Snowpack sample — Loveland Pass, Silver Plume, Colorado, USA (2/11/26, 12:00 PM MST)
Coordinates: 39.663, -105.886
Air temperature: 35 °F
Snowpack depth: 82 cm
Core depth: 20 cm
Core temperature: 17.6 °F
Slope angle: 13°, slope face: 12°
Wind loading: high
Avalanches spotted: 1
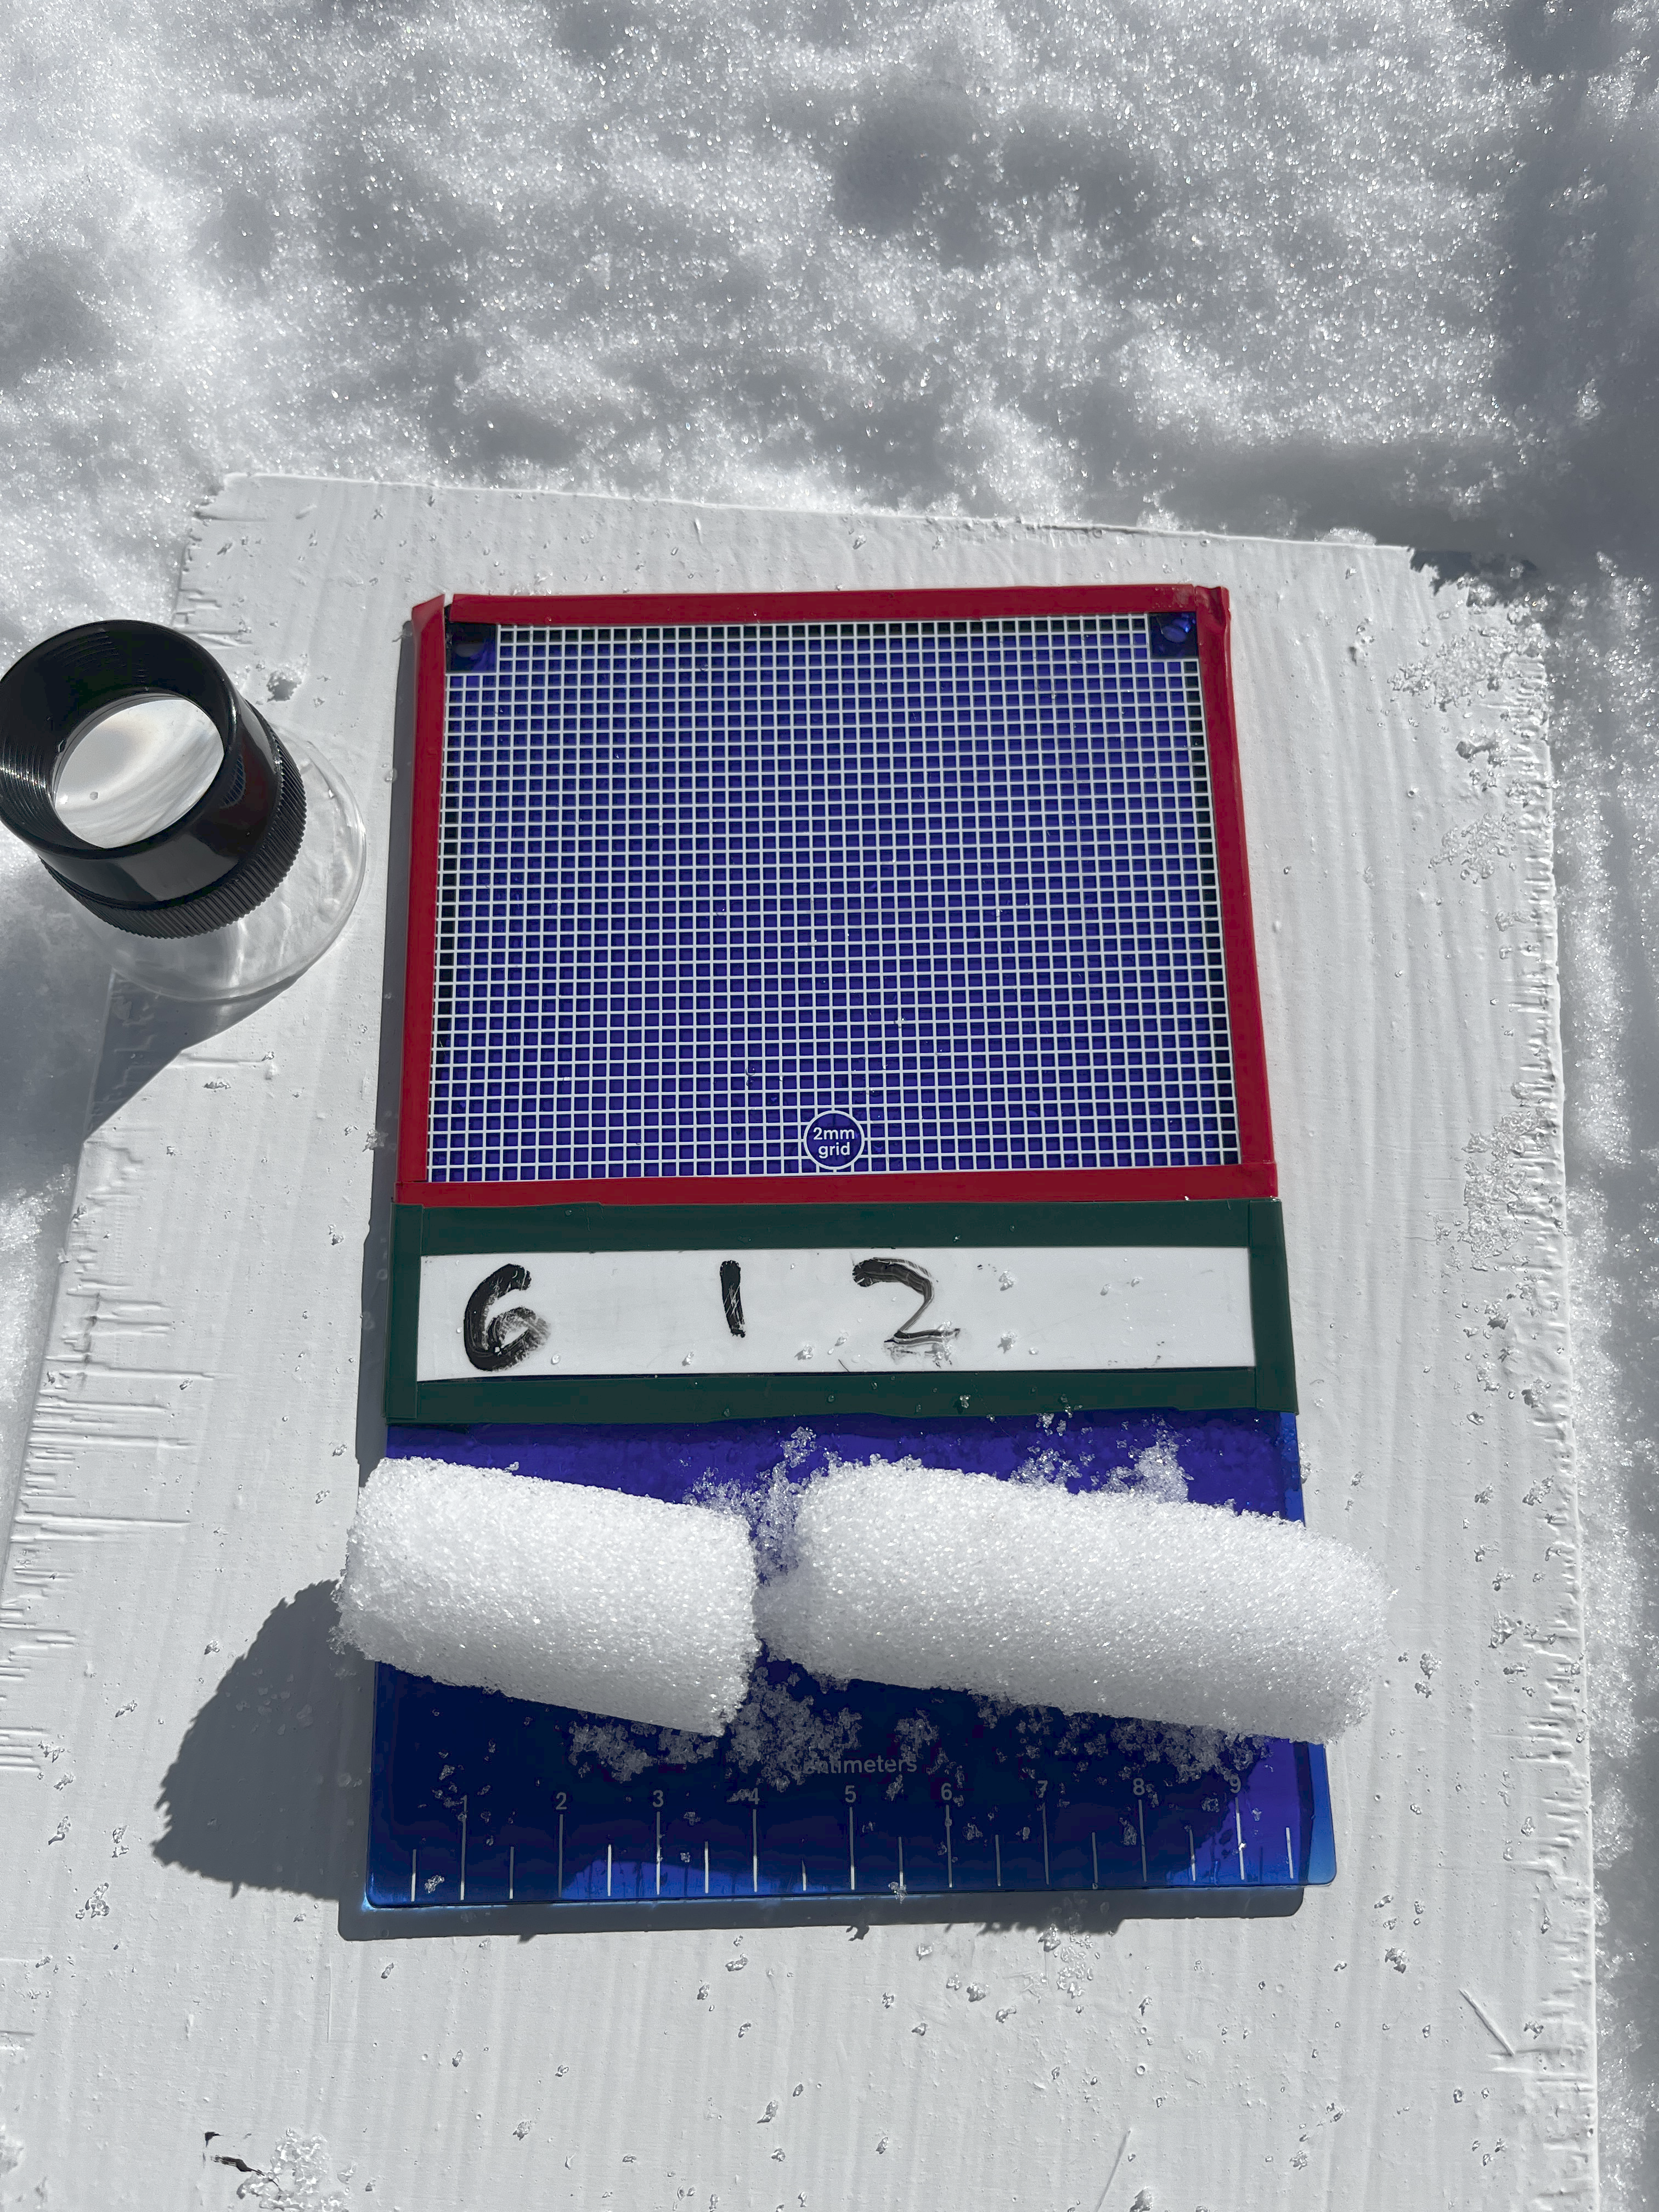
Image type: crystal_card
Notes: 1 small avalanche spotted on the north side of the bowl, lots of wind loading